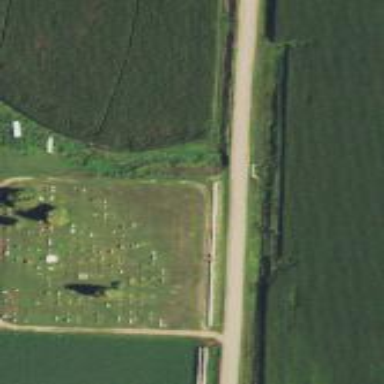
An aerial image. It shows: Cemetery.